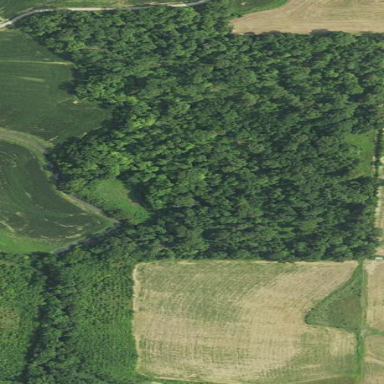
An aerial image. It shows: Deciduous forest area.